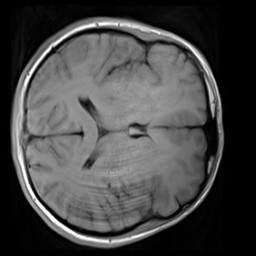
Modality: T1w
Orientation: axial
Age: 27
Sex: male
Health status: healthy
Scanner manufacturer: siemens
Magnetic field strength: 3 T
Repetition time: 4.1 s
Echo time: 0.0085 s